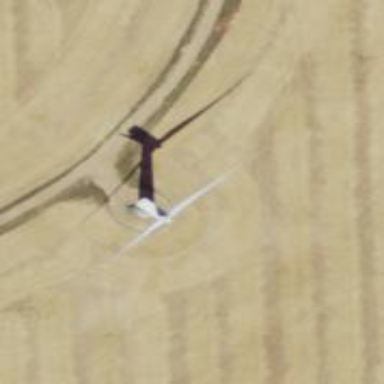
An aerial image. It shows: Wind generator with horizontal axis. The generator is wind turbine.